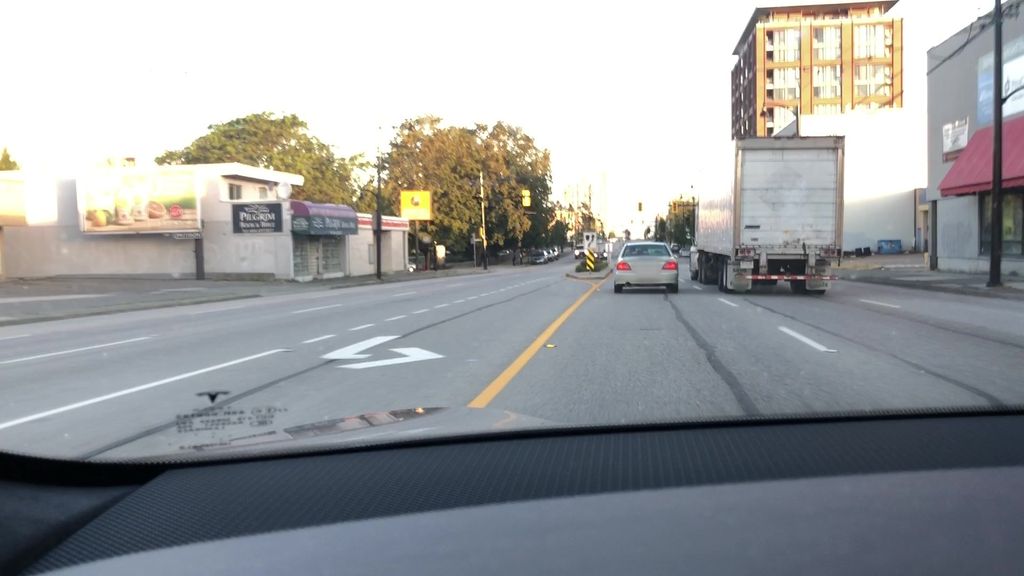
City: vancouver